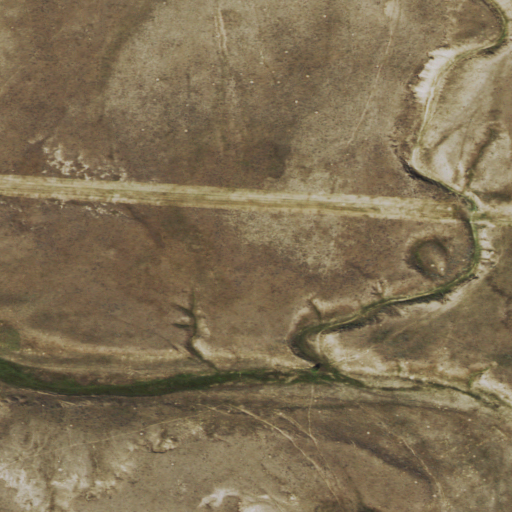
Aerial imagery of valley in Wyoming named McNaughton Draw containing shrub and grassland